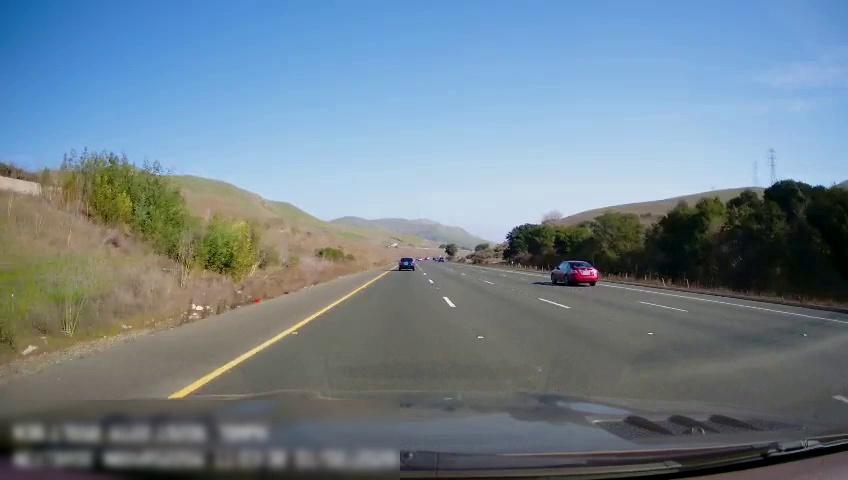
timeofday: Day
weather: Sunny
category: Drivable Space
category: Vehicles | Car
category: Vehicles | Car
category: Lanes | Alternate Lane
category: Lanes | Alternate Lane
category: Lanes | Alternate Lane
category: Lanes | Current Lane
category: Lanes | Alternate Lane